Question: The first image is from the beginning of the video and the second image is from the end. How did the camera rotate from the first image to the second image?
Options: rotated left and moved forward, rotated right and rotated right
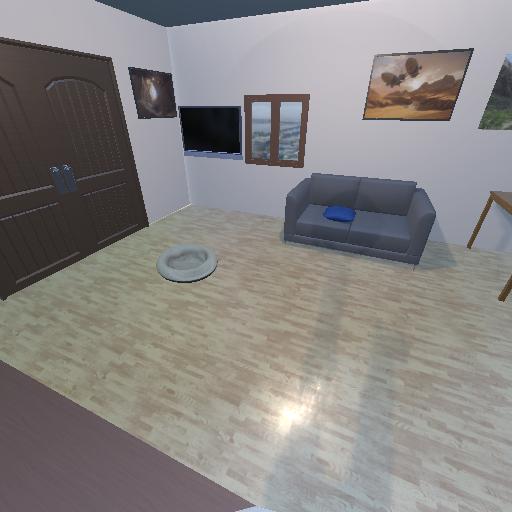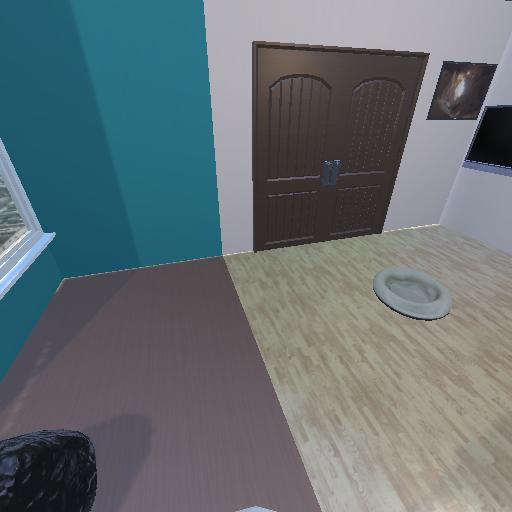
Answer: rotated left and moved forward